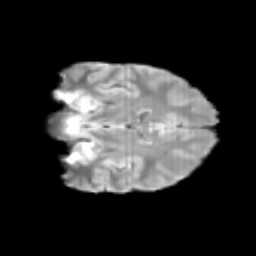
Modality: T2w
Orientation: coronal
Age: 13
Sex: female
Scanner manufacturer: siemens
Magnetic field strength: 3 T
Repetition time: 3.8 s
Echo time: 0.07 s